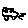
Label: car